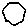
Label: hexagon